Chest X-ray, PA view. Patient: 67 years old, sex F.
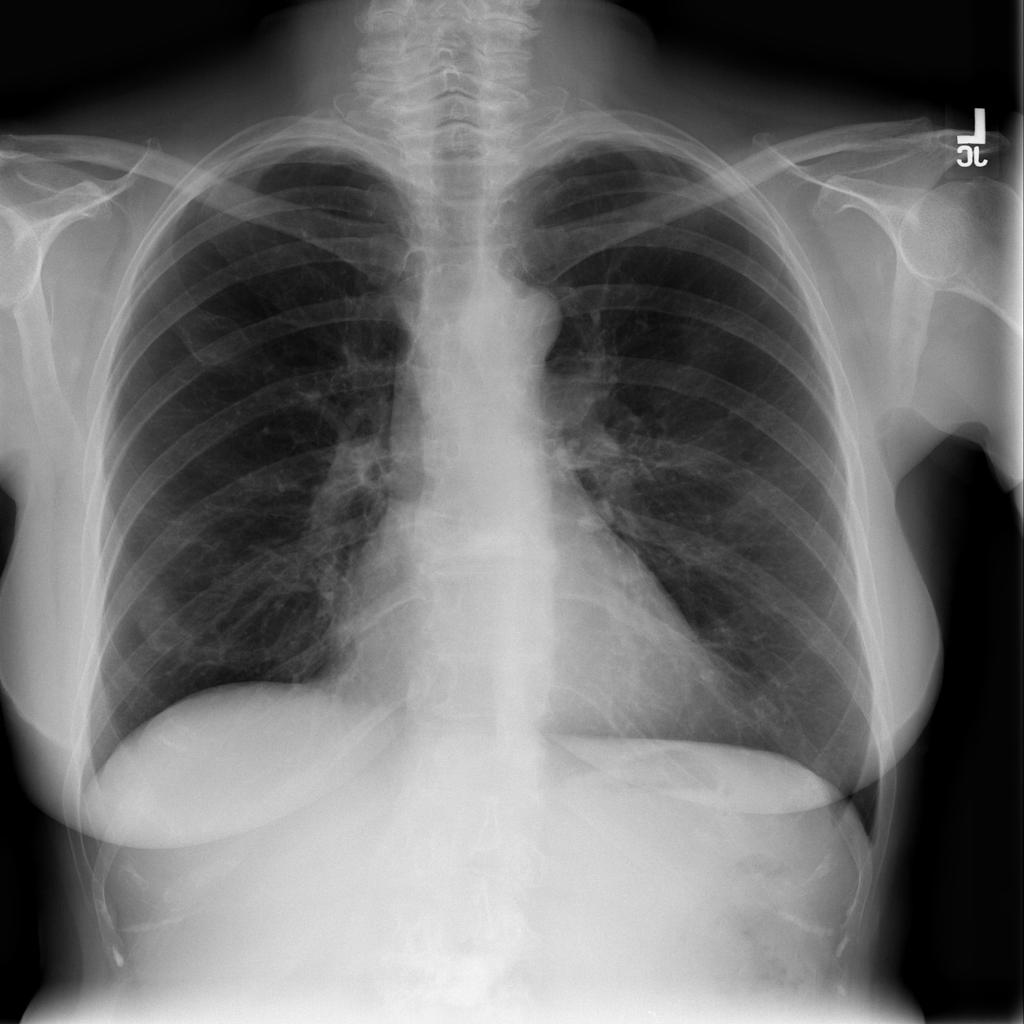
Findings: No Finding